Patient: sex F, age 68
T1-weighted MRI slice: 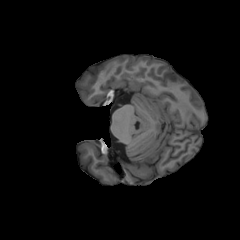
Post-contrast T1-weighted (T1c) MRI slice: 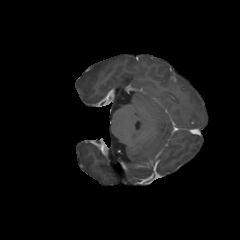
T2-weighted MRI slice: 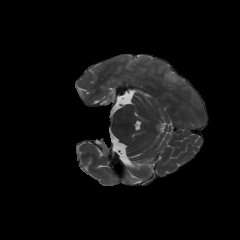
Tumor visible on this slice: yes
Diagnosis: Glioblastoma, IDH-wildtype
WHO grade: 4